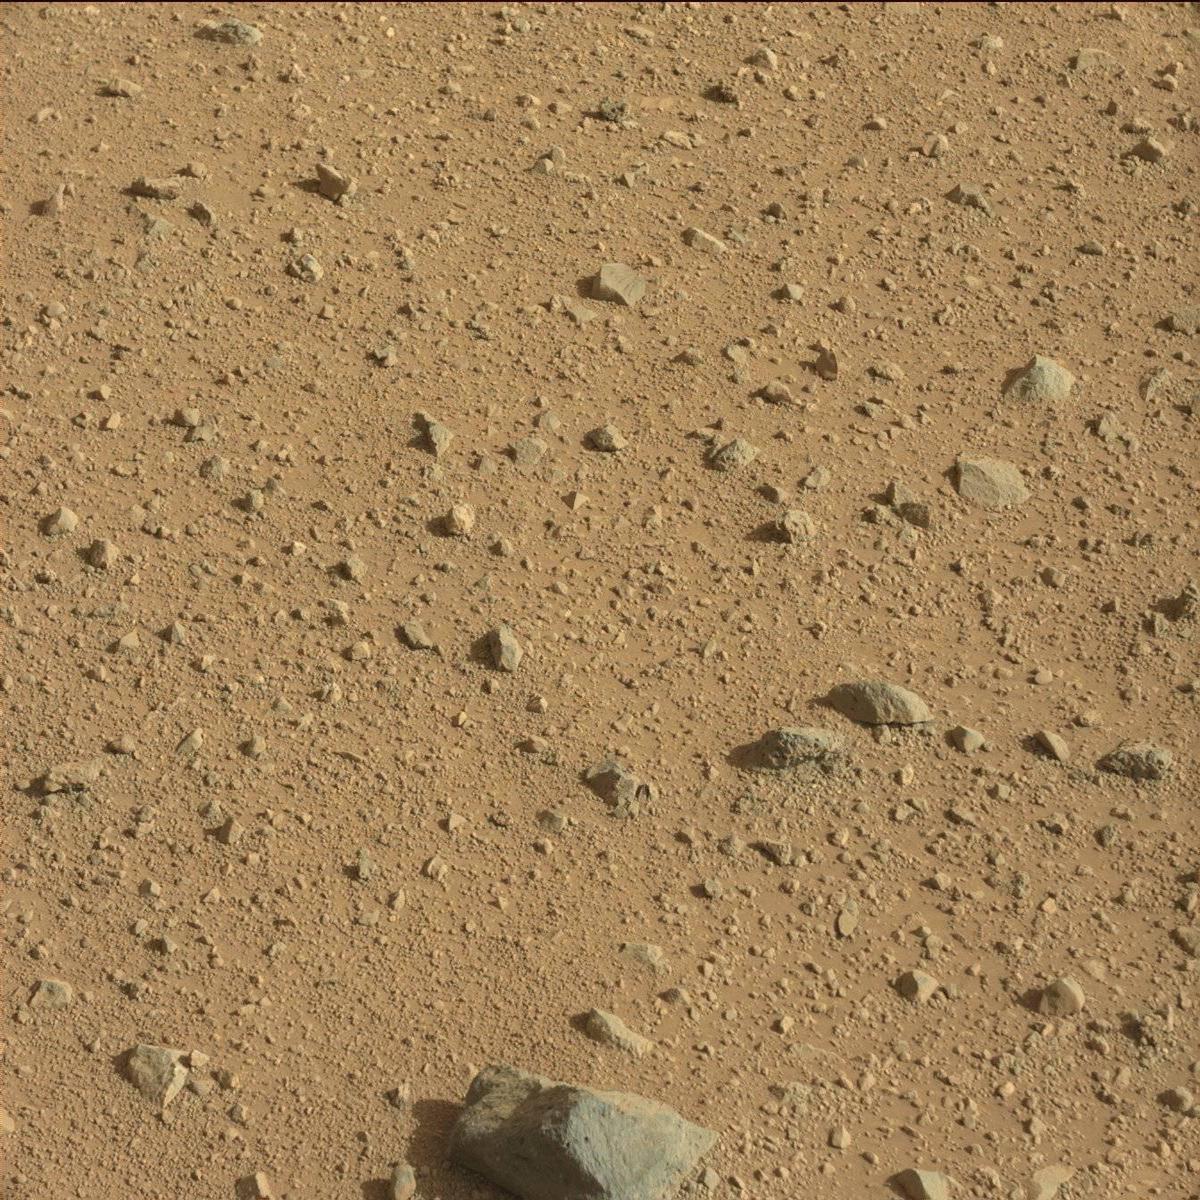
Terrain classes present: Bedrock, Rock, Sand / Soil